高三 · 图论
某公司要在某一规划区域内筹建工厂, 拆迁与工程设计可同时进行. 如果工程设计分为土建设计与设备采购两个部分, 两者可同时进行. 拆迁和土建设计进行完才能进行厂房建设, 厂房建设和设备采购进行完才能进行设备安装调试, 最后才能进行试生产. 上述过程的工序流程图如图所示, 则设备采购、厂房建设、土建设计、设备安装与图中(1)(2)(3)(4)处正确的对应次序应为（）

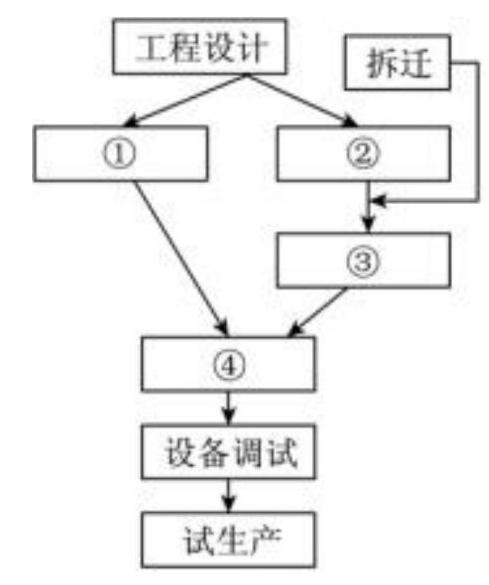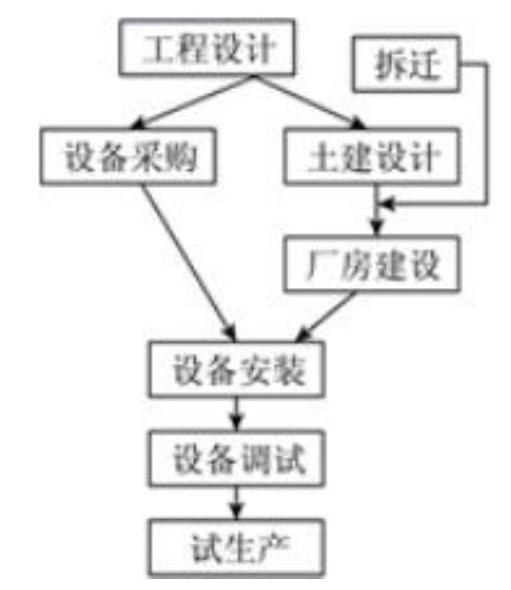
A. (1)(2)(3)(4) B. (1)(4)(2)(3) C. (2)(3)(1)(4) D. (1)(3)(2)(4)
答案: D
解析: 根据题意知, 工程设计分为土建设计与设备采购两个部分;拆迁和土建设计进行完才能进行厂房建设，厂房建设和设备采购进行完才能进行设备安装,进行设备调试, 最后才能进行试生产;所以，上述过程的工序流程图是设备采购 $ightarrow$ 土建设计 $ightarrow$ 厂房建设 $ightarrow$ 设备安装 $ightarrow$ 设备调试 $ightarrow$ 试生产.正确的工序流程图如图所示，故选 D.